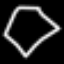
Label: diamond